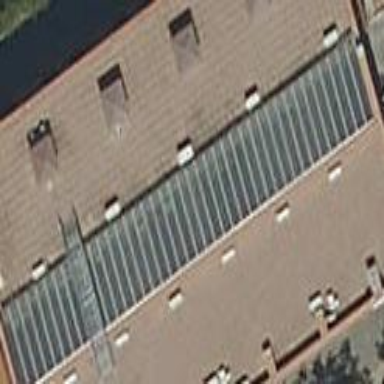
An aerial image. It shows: View of roof of building.